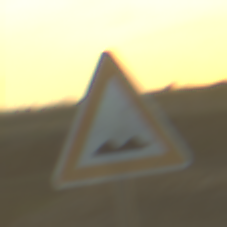
Verkehrszeichen: UnebeneFahrbahn
Umgebung: Outdoor, Nature
Tageszeit: SunriseSunset
Wetter: PartlyCloudy
Licht: Natural
Jahreszeit: NotSpecified
Kontrast: MediumContrast